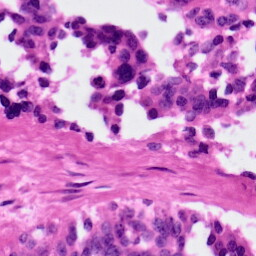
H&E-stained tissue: Ovarian